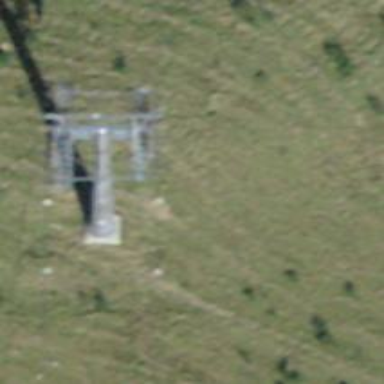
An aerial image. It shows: Pylon for aerialway.